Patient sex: M
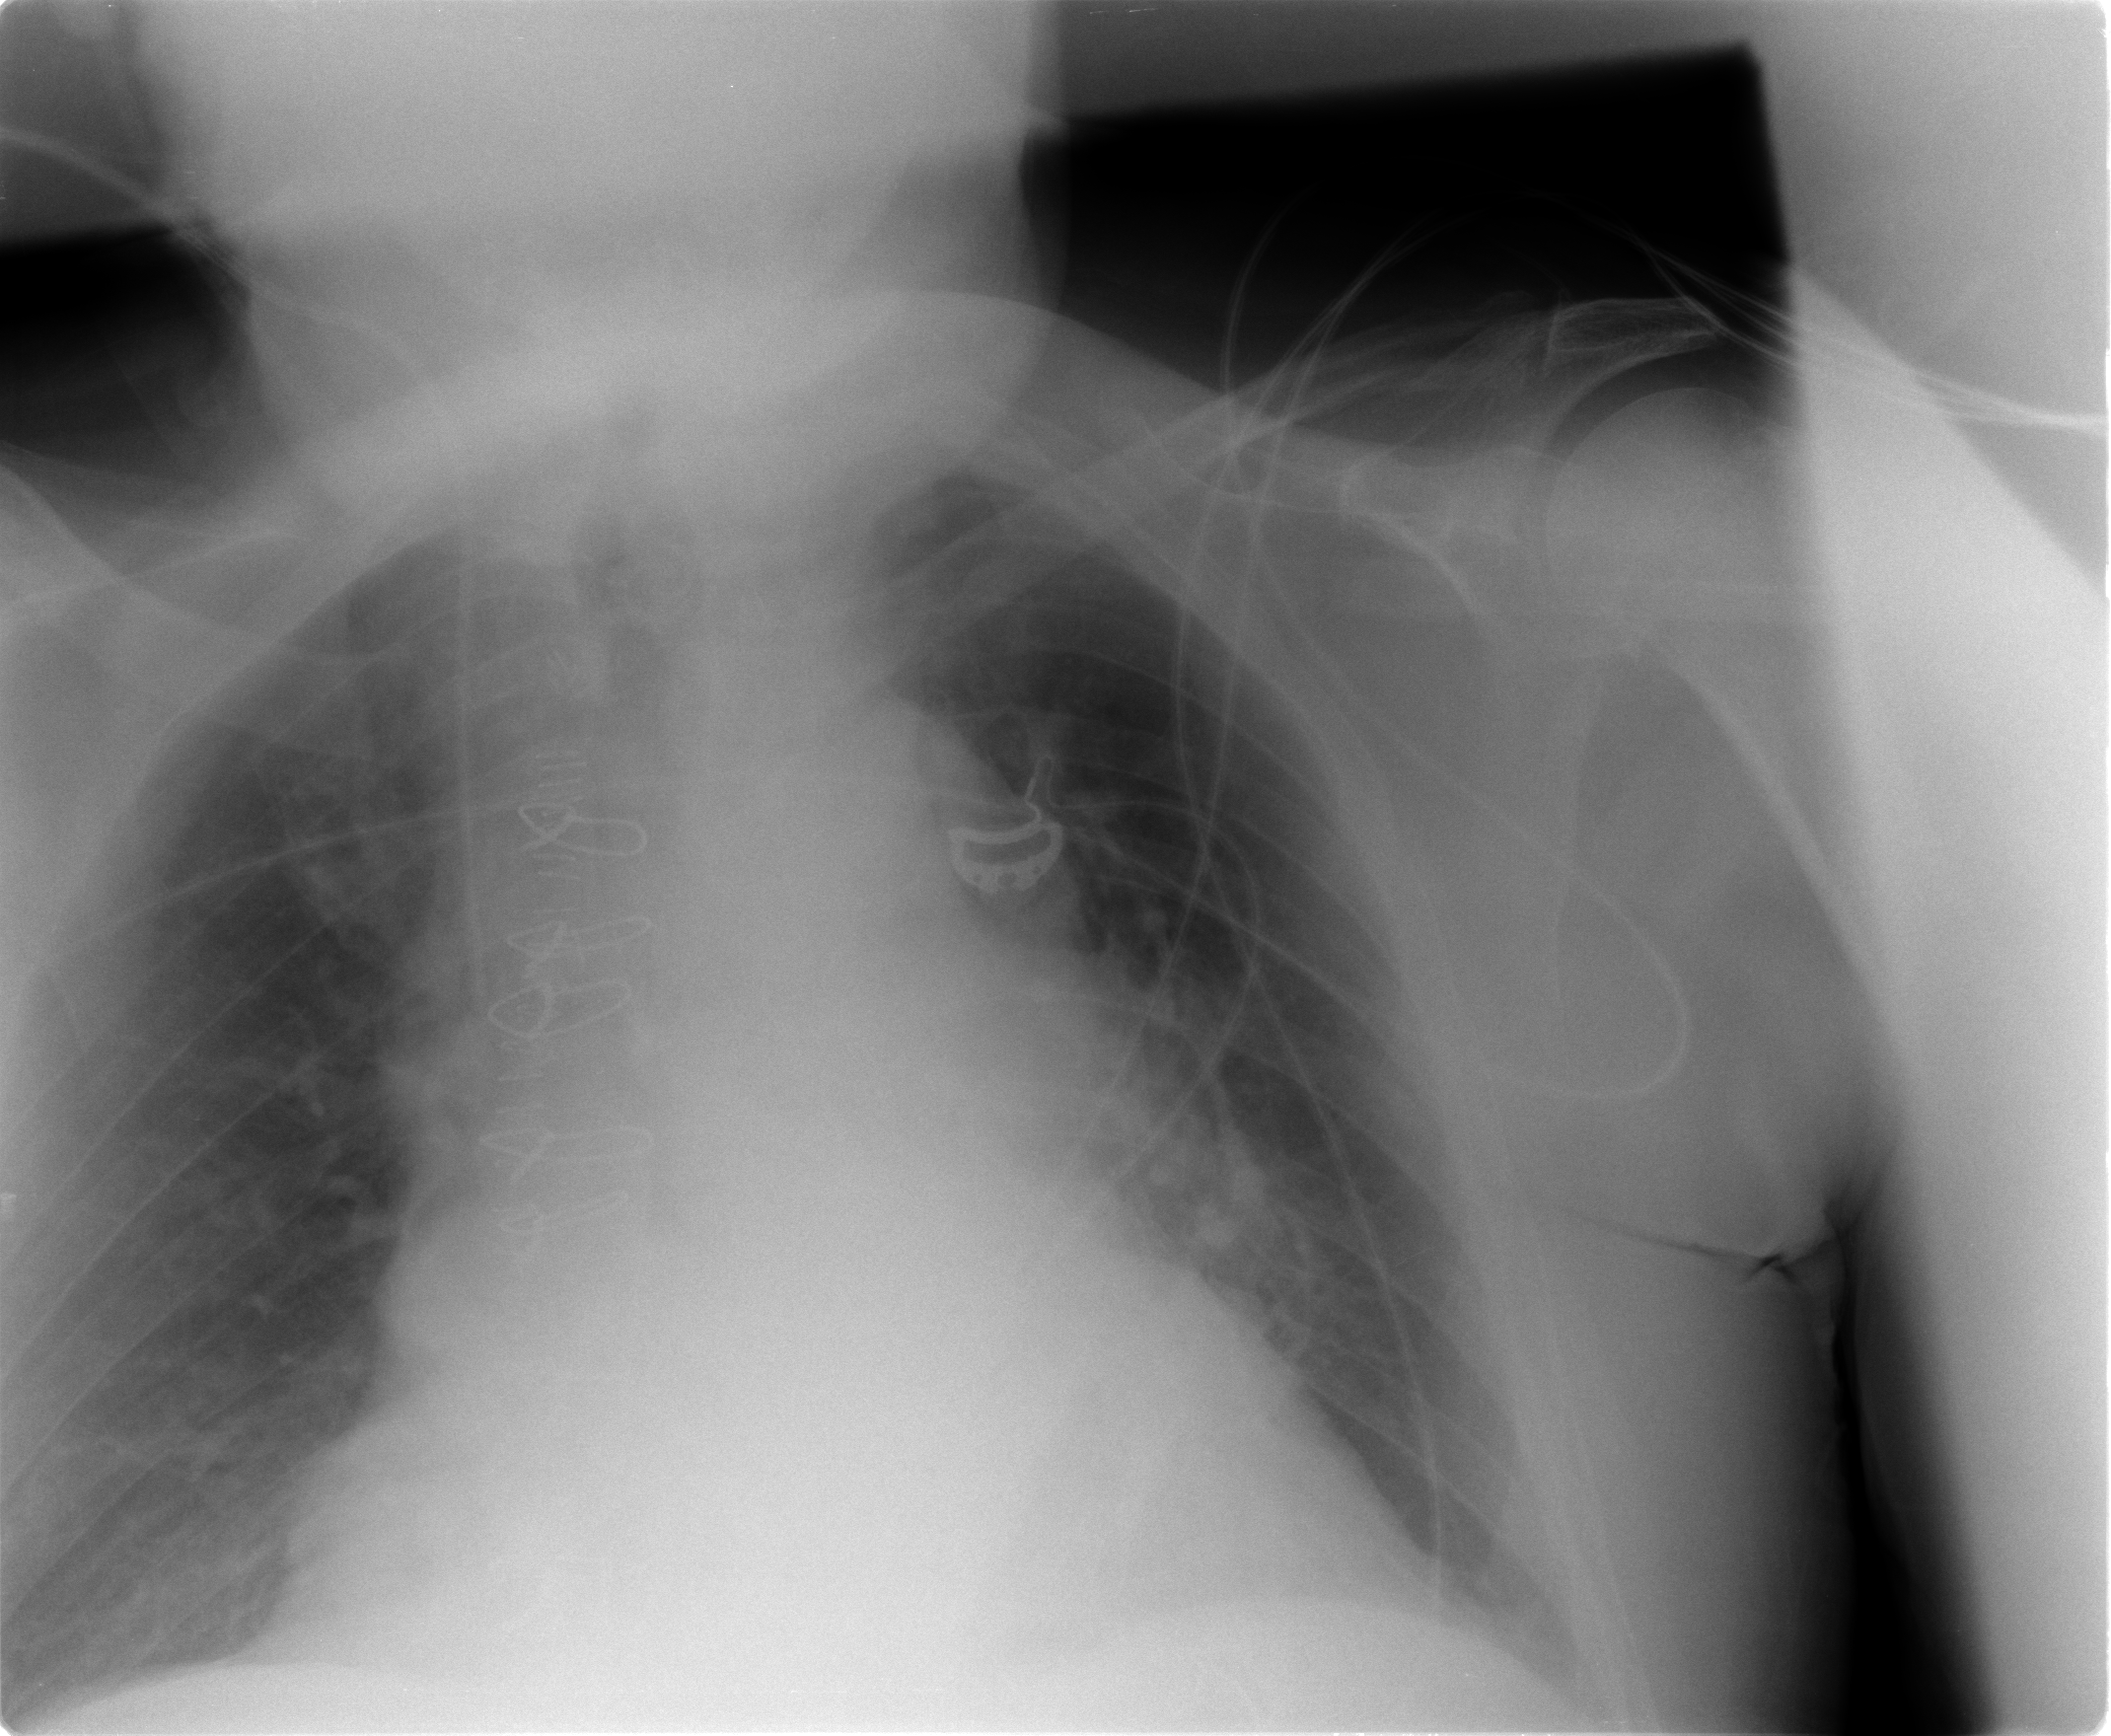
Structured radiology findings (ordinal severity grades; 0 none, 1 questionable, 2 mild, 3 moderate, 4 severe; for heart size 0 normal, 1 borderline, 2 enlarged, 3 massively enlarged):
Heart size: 2
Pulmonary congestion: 2
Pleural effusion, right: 0
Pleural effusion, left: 0
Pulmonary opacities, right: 0
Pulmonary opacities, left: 0
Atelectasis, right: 0
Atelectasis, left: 2